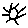
Label: sun